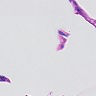
Metastatic tissue present: no